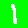
Digit: 1